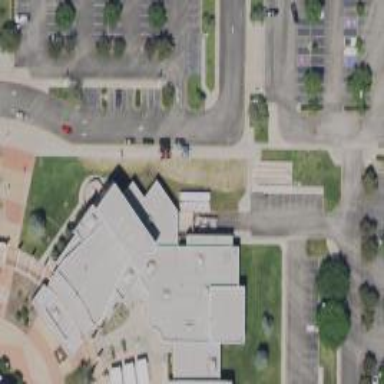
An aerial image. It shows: School building.